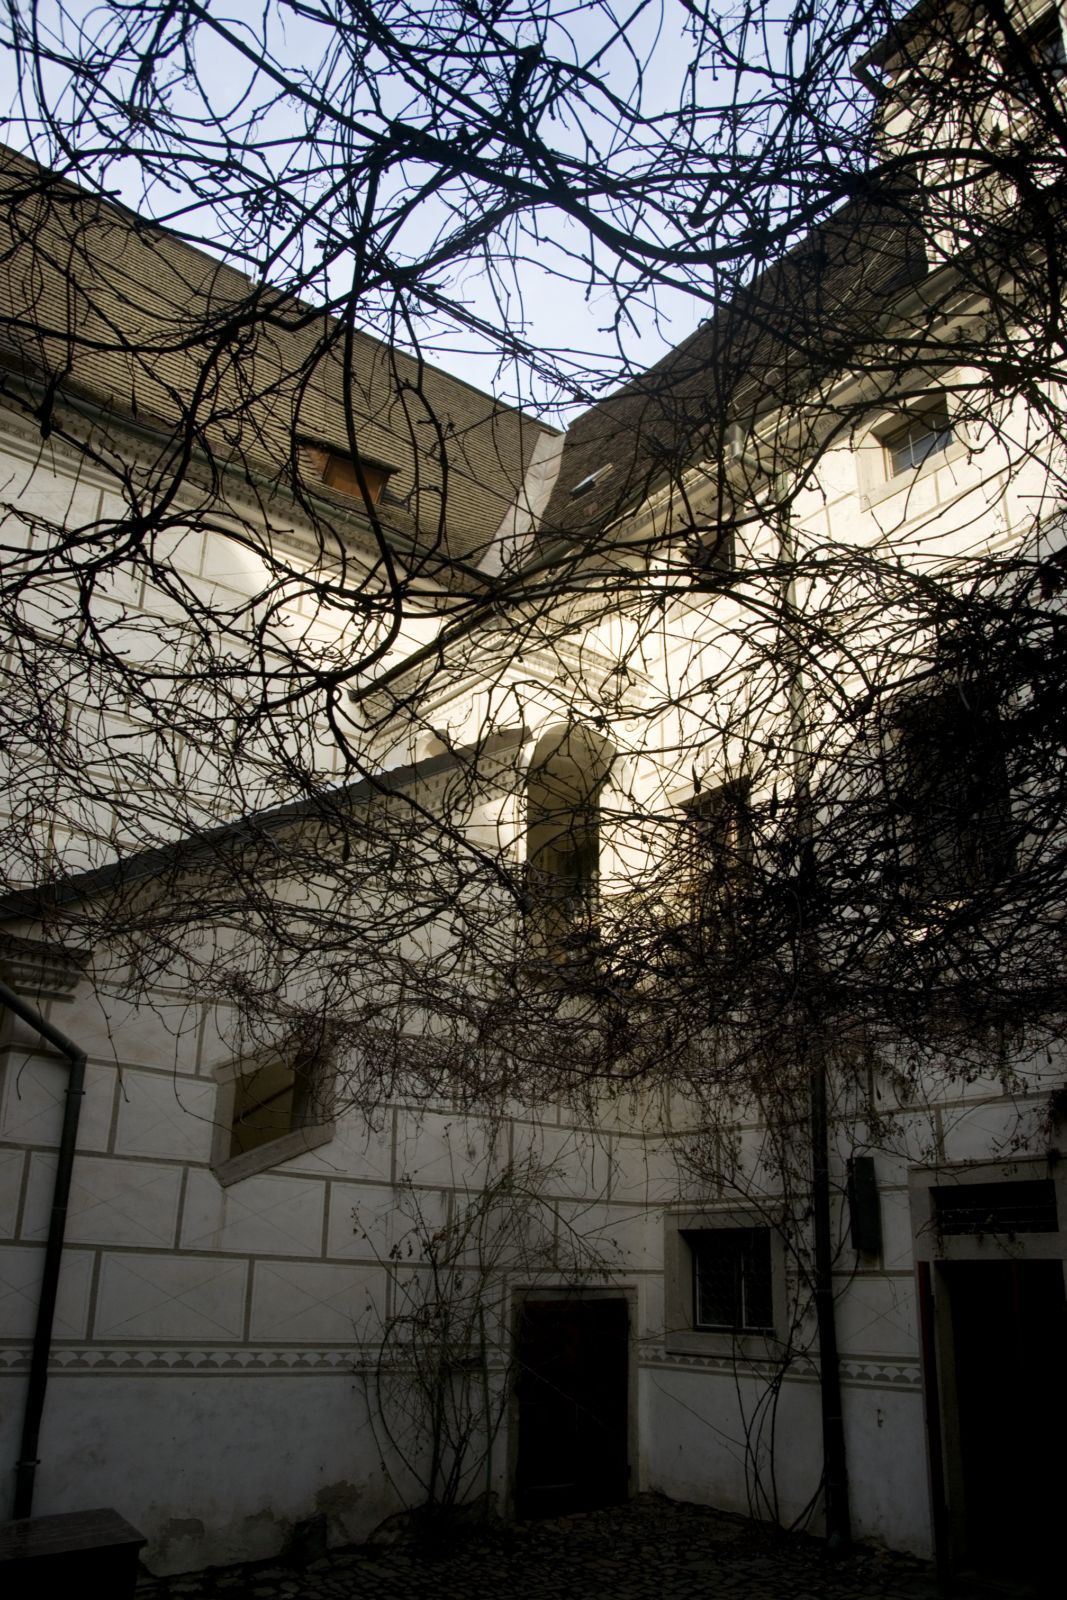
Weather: snowy
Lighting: day
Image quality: good
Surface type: walking surface
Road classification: pedestrian, corridor
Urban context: semi-dense urban cluster
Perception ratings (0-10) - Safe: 7.48, Lively: 3.84, Beautiful: 2.99, Boring: 7.85, Depressing: 5.26, Wealthy: 4.22